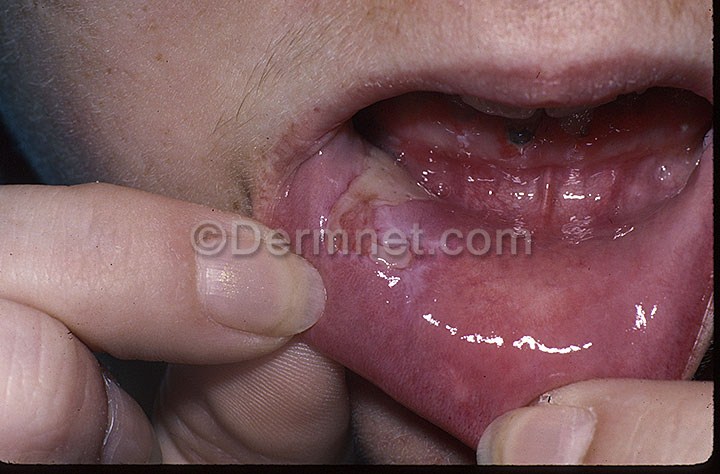
Disease: Bullous Disease Photos